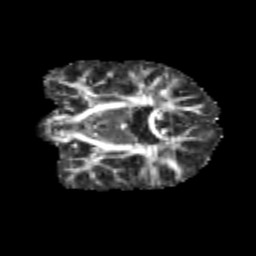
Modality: FA
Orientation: coronal
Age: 9
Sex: male
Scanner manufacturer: siemens
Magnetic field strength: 3 T
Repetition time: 3.8 s
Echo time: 0.07 s